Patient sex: M
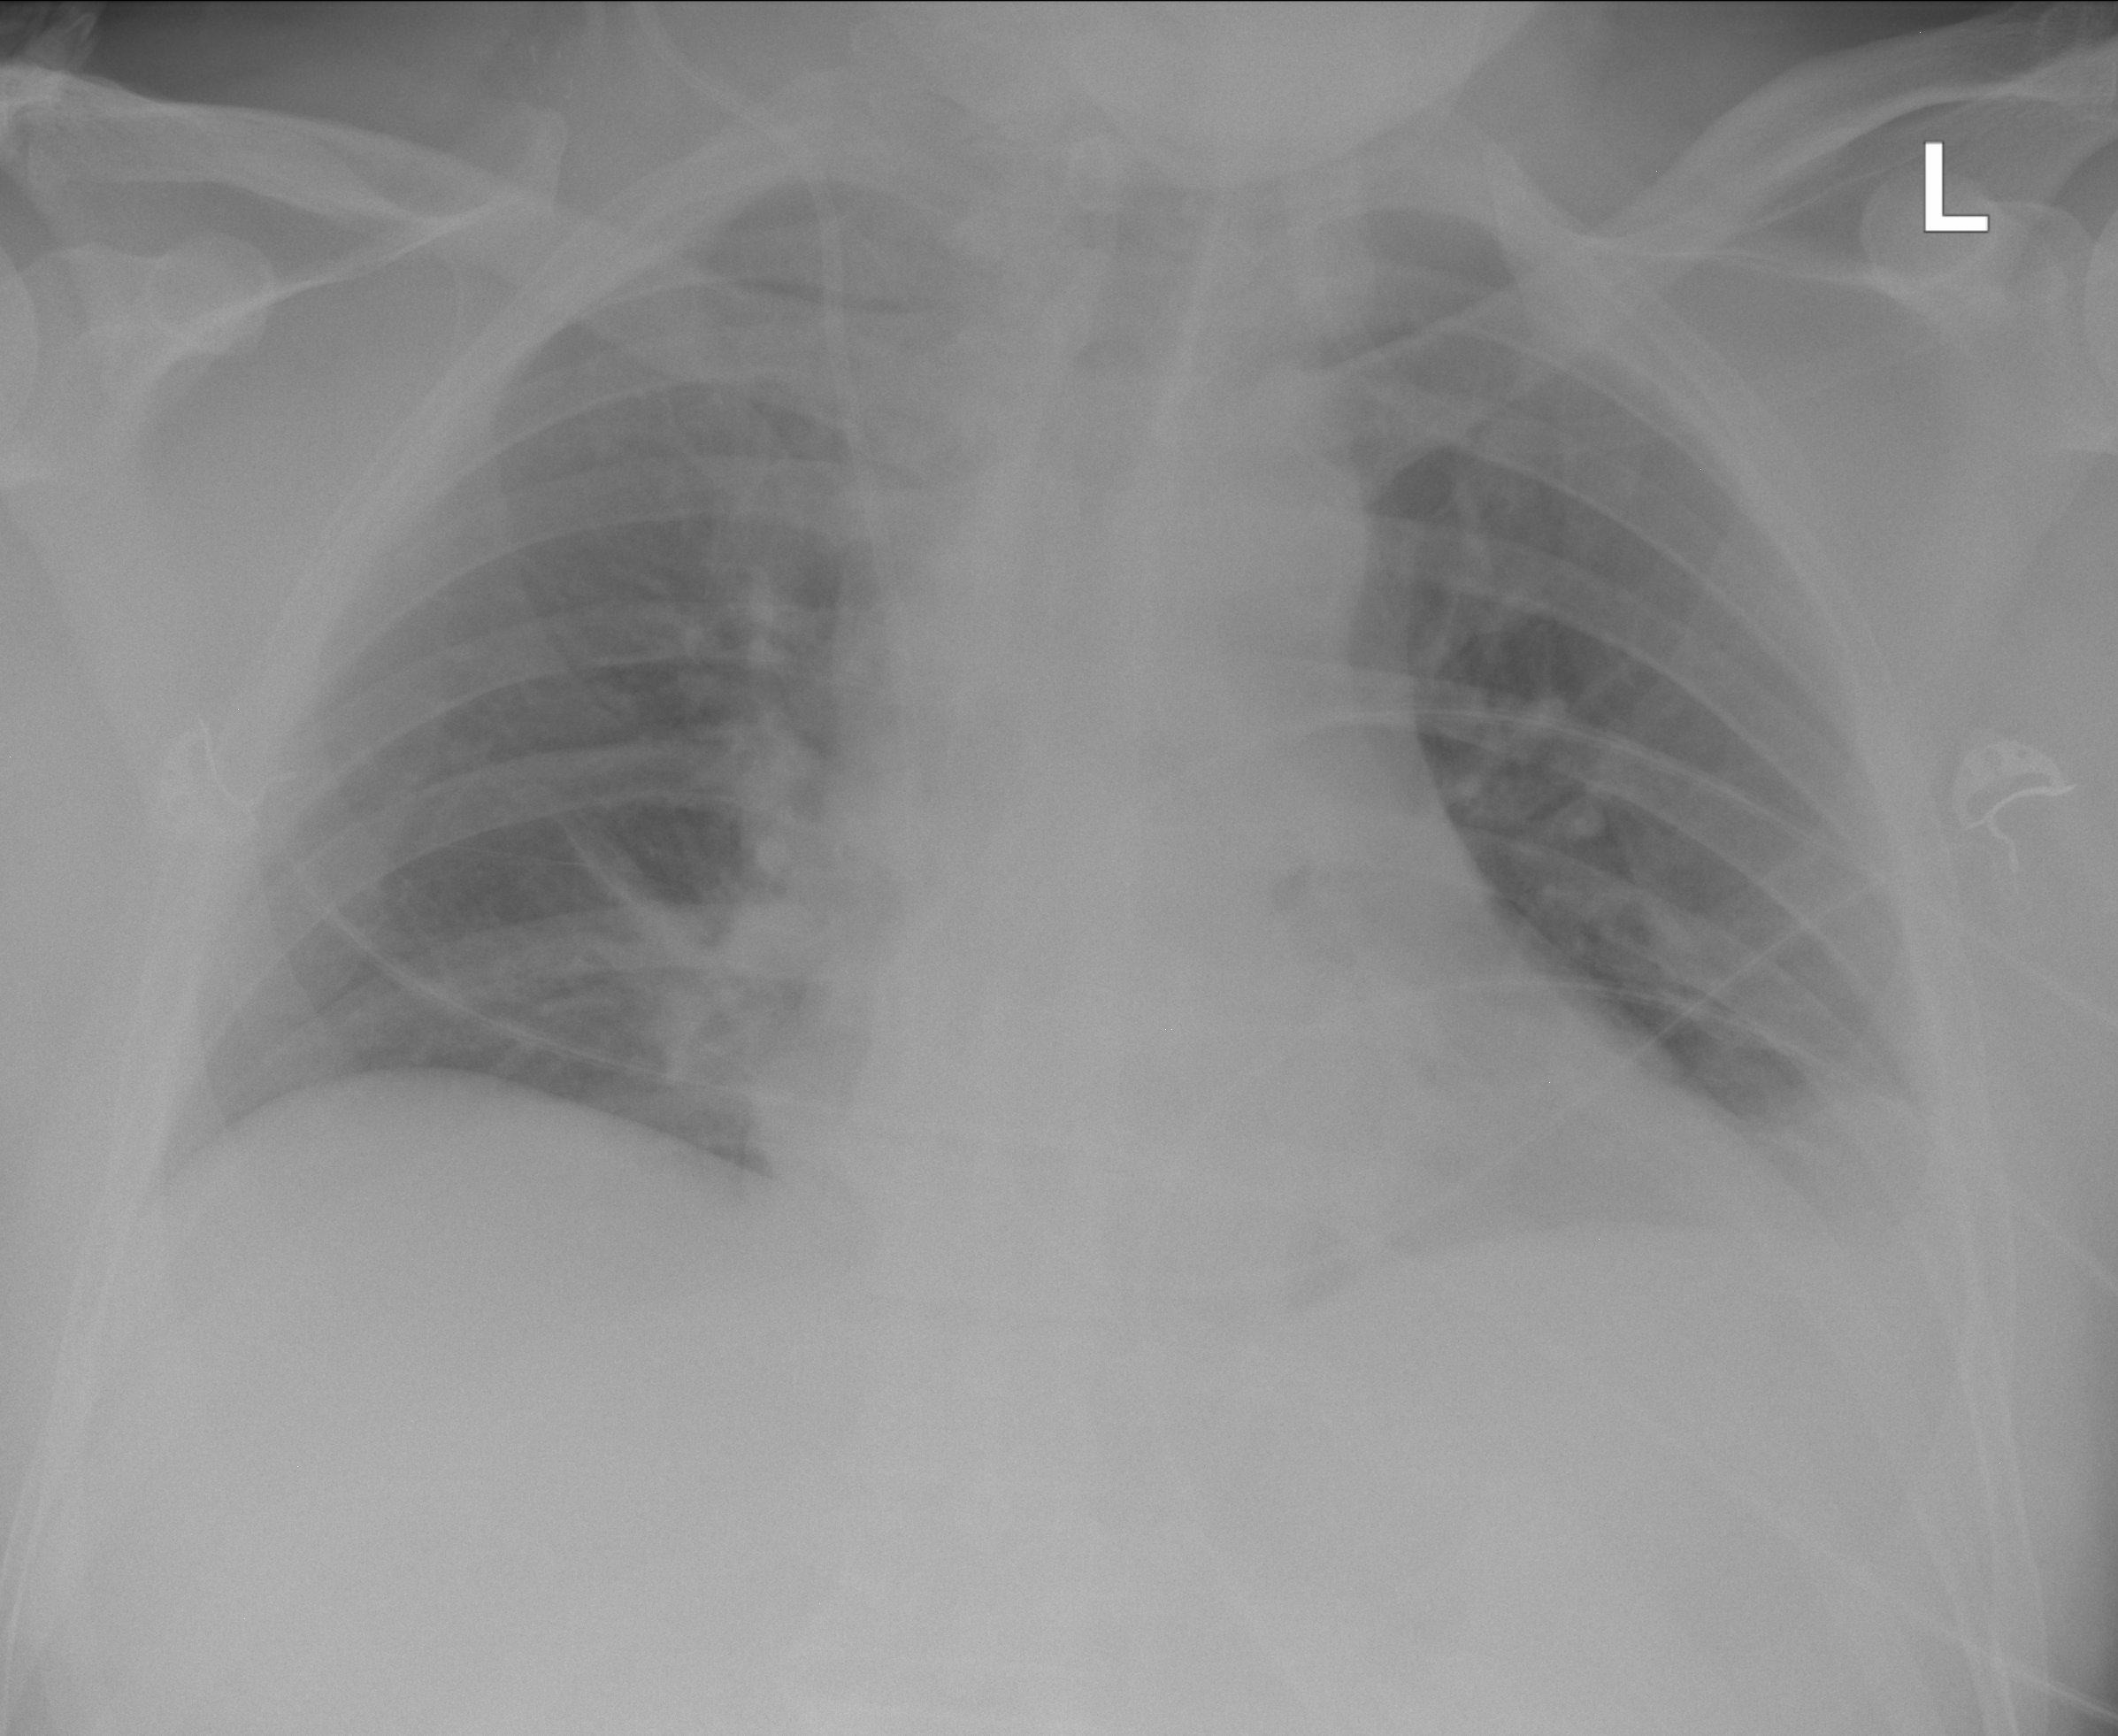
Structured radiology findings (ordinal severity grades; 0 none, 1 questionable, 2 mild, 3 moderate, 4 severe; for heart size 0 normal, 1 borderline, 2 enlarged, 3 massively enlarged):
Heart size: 1
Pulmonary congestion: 2
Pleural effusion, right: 0
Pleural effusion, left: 2
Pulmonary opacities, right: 0
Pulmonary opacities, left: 0
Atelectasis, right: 0
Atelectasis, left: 2